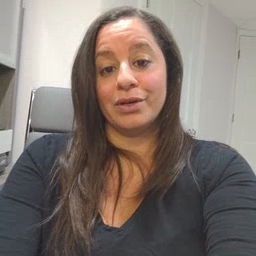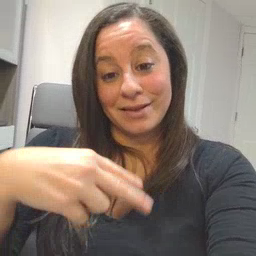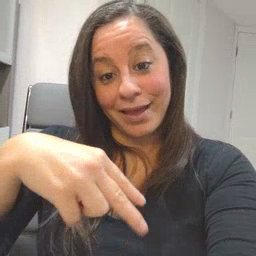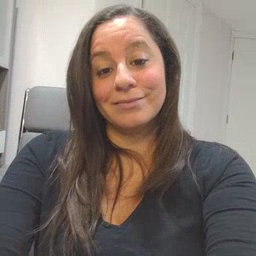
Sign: dance